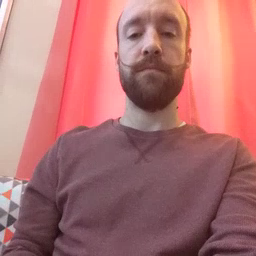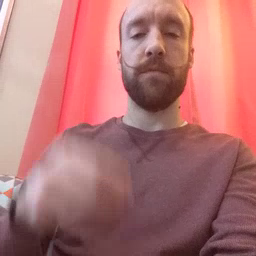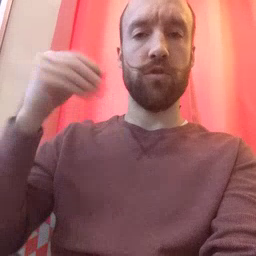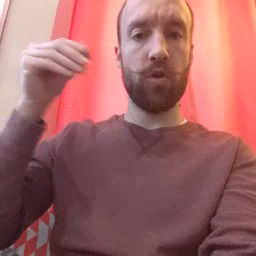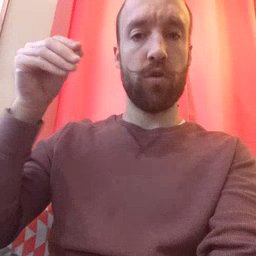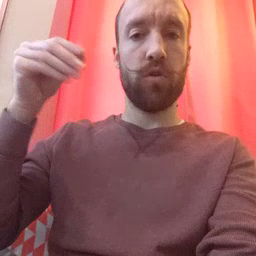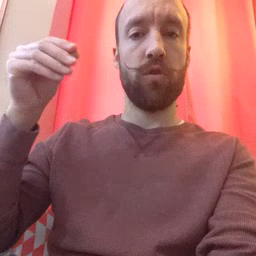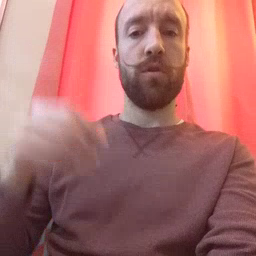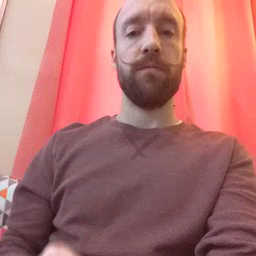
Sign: store